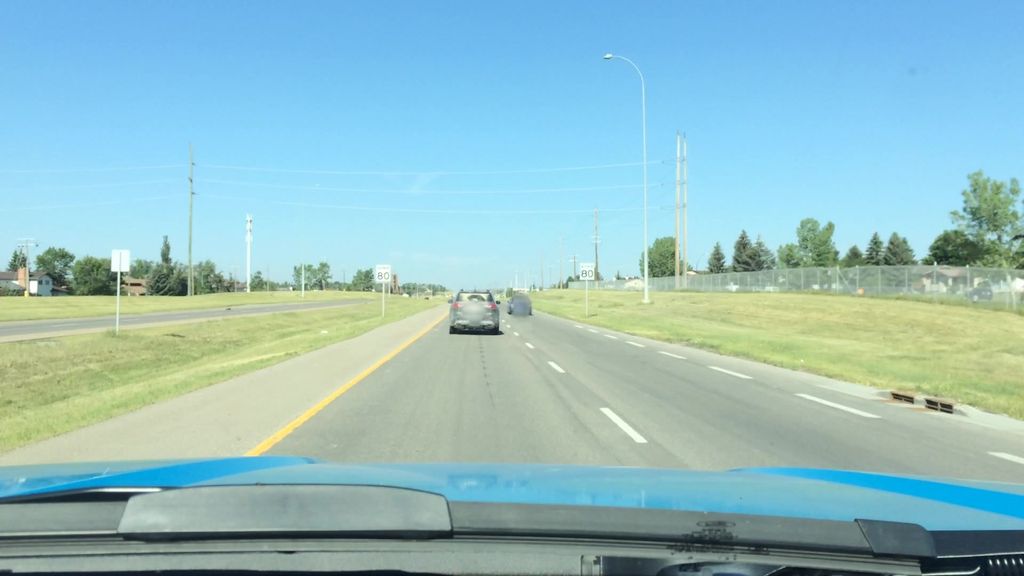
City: calgary